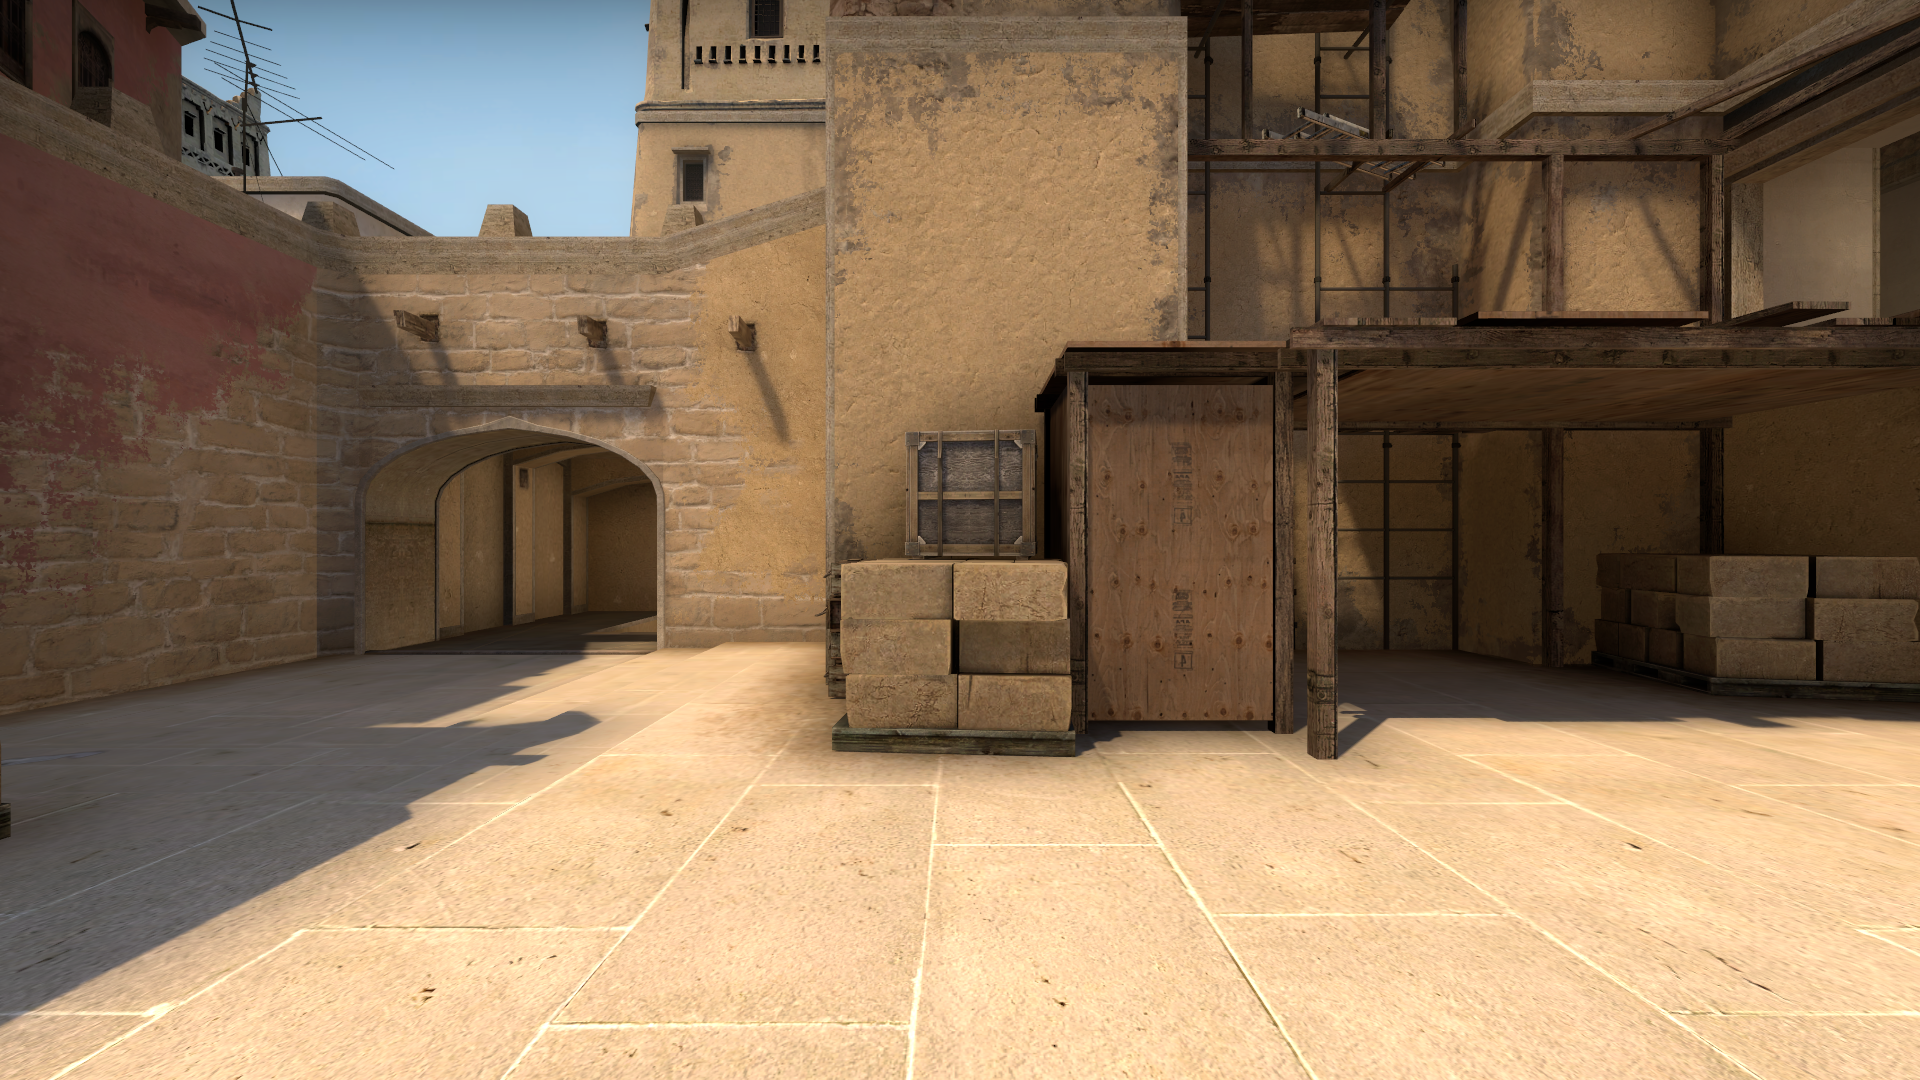
Map: de_mirage